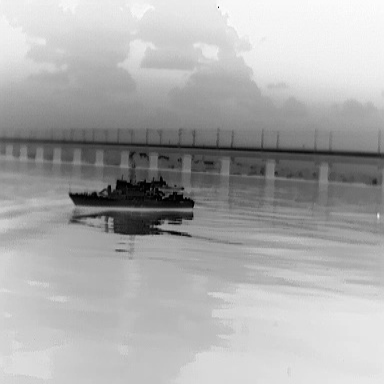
There is a warship in the infrared image.